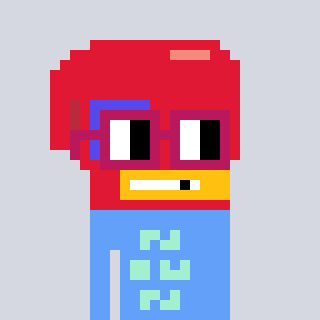
a pixel art character with square dark red glasses, a boxing glove-shaped head and a blue-colored body on a cool background